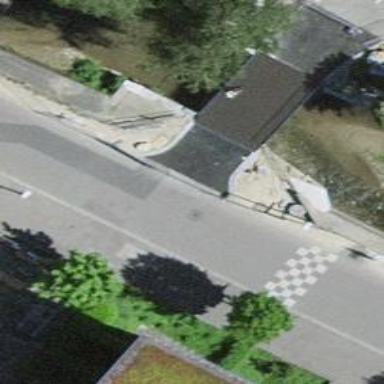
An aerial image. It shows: Bollard barrier.